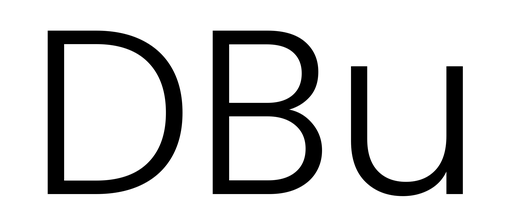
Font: Poppins-Light